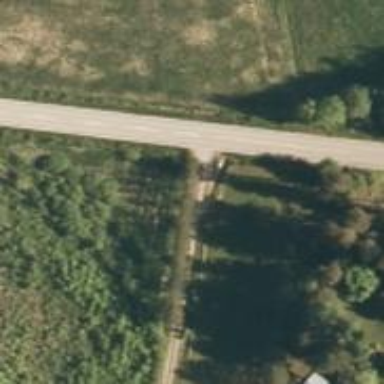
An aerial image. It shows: Tertiary road.